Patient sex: F
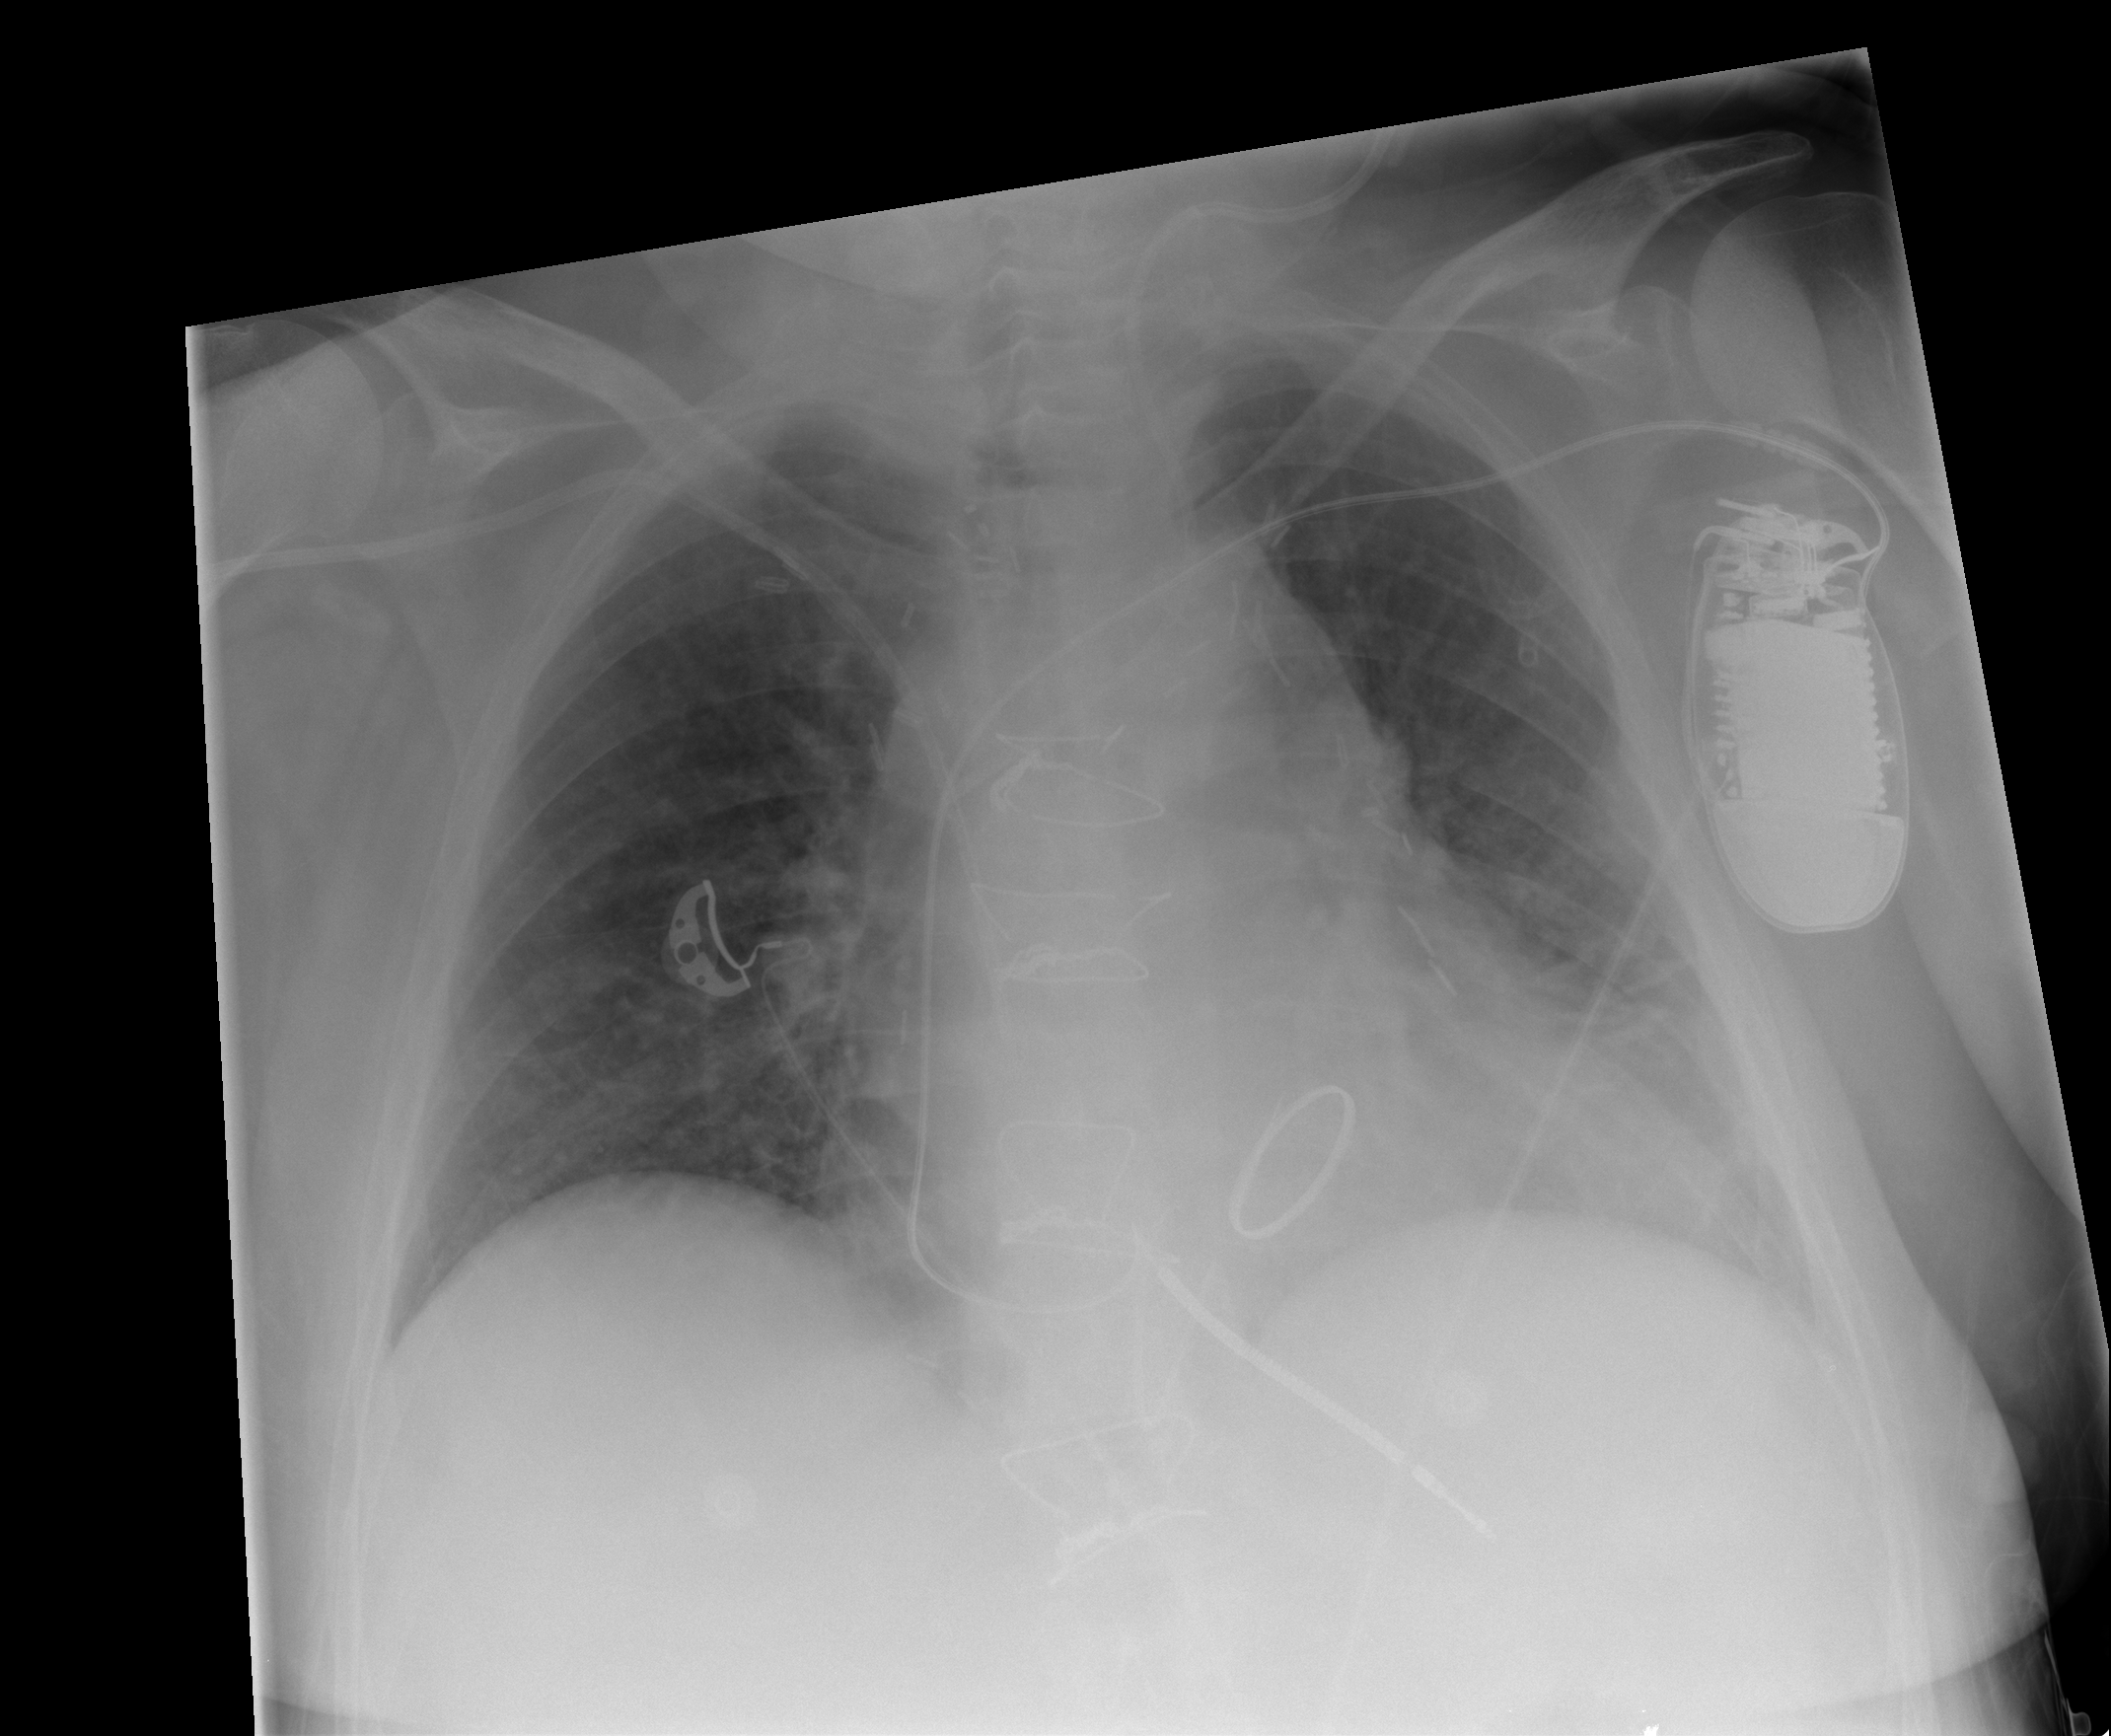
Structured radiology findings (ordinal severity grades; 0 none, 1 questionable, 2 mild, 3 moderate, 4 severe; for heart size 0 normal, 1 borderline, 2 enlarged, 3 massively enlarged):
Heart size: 2
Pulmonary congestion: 2
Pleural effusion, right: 0
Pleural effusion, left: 0
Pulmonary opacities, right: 2
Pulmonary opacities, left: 2
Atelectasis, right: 2
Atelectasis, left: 2